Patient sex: M
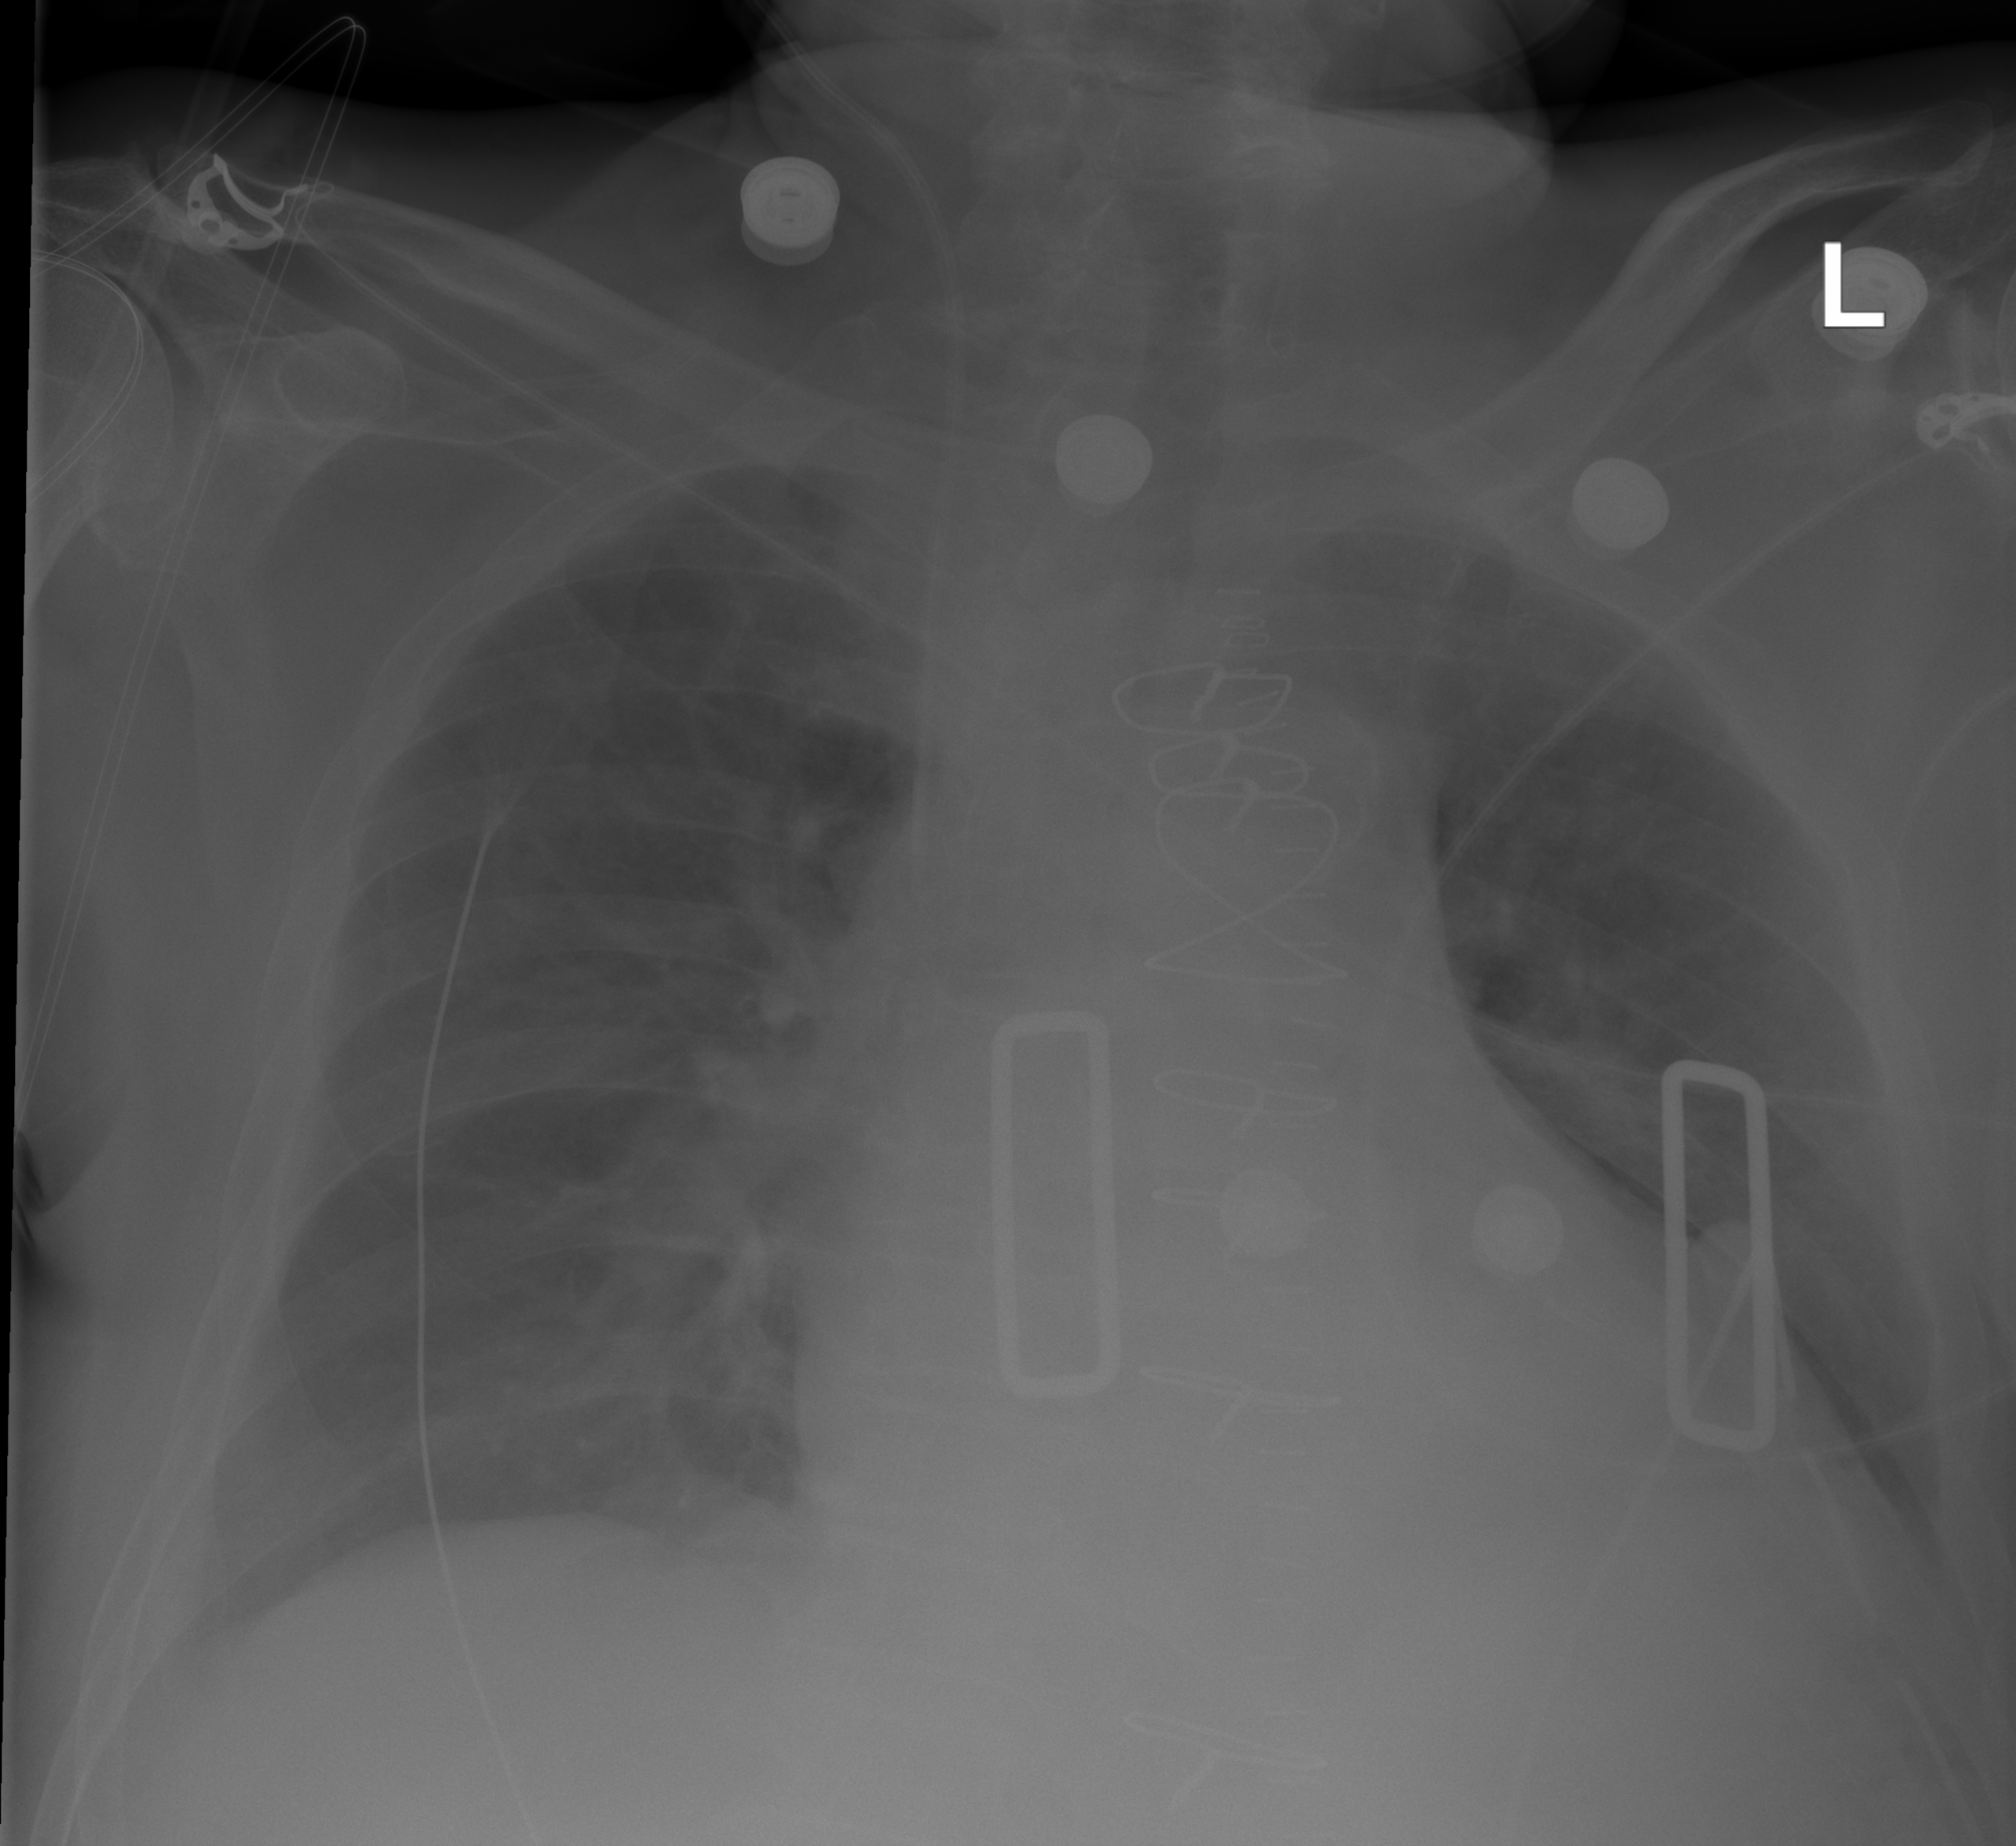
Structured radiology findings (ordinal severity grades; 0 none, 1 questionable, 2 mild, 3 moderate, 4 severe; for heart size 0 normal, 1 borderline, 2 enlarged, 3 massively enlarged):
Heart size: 2
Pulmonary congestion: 0
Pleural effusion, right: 2
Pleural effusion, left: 1
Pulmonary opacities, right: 0
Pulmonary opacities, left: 0
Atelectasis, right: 0
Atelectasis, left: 2